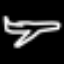
Label: airplane